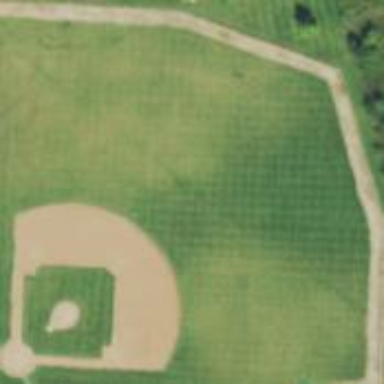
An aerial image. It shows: Baseball pitch for leisure land activities.